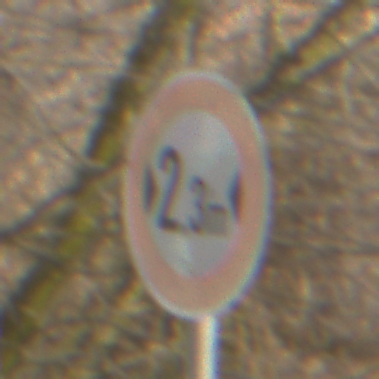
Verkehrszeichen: TatsaechlicheBreite2Komma3
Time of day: MorningAfternoon
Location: Outdoor (Nature)
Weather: Clear
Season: Winter
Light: Natural